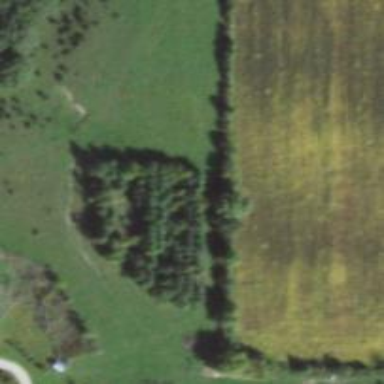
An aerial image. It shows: Row of trees in natural setting.